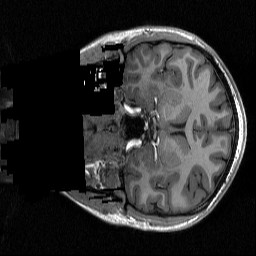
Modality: T1w
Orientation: coronal
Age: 22
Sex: female
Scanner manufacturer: siemens
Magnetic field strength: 3 T
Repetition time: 2.3 s
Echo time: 0.00298 s